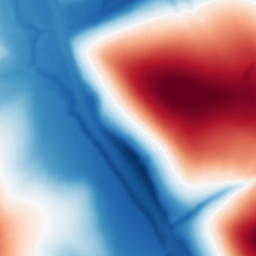
Category: multiscale
Decomposition family: dog_multiscale
Decomposition parameters: sigma_ratio: 2
n_scales: 6
base_sigma: 2
Upsampling method: bicubic_3x
Upsampling parameters: scale: 3
Upsampling scale: 3